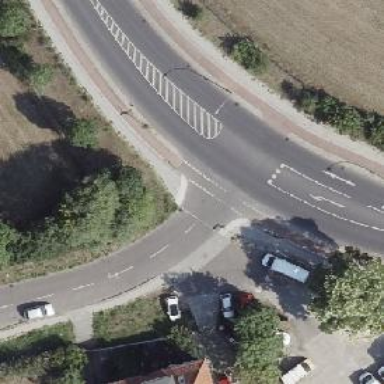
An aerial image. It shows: Cycleway for linking purposes.